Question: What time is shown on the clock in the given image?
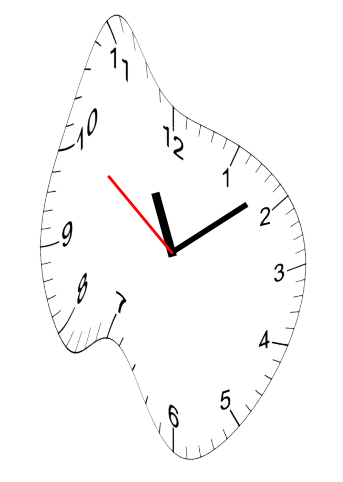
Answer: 11:08:51